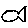
Label: fish